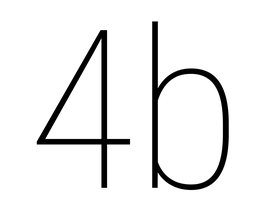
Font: Roboto_Condensed_Thin